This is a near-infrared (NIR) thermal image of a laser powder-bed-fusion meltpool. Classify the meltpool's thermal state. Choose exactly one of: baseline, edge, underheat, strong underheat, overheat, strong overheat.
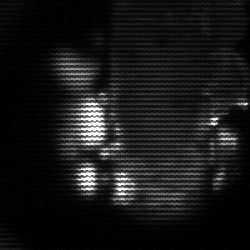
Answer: strong underheat